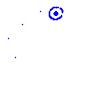
Particle: electron